Question: I am trying to send an email with nodemailer. I already managed to send it from another host but now I want to send emails from another address. These are the versions of nodemailer I am using (from my 'package.json'):
'''
"nodemailer": "1.3.4",
"nodemailer-smtp-transport": "1.0.2",
'''
This is the information I have about my webmail:

I set up nodemailer like this:
'''
var transport = nodemailer.createTransport(smtpTransport({
host: 'securemail.linevast.de',
port: 465,
secure: true,
auth: {
user: 'website@dynamic-objects.de', // this is my login name
pass: 'mypassword'
},
maxConnections: 5,
maxMessages: 10
}));
'''
And when I try to send an email I get the following error message.
'[Error: certificate not trusted] code: 'CERT_UNTRUSTED''
The <URL> is verified by so I believe it is quite trustworthy. Is there a way to make nodemailer trust the certificate or force it to send the email even though it does not trust it?
Thank you for your help!
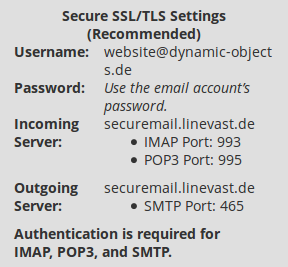
Answer: Yes, you can tell nodemailer to not check the certificate trust.
This is the option:
'''
tls: {rejectUnauthorized: false}
'''
use it on the initial transport object:
'''
var transporter = nodemailer.createTransport(smtpTransport('SMTP',{
host: 'mail.mailserver.com',
port: 587,
auth: {
user: 'user@mailserver.com',
pass: 'passwd'
},
authMethod:'NTLM',
secure:false,
// here it goes
tls: {rejectUnauthorized: false},
debug:true
})
);
'''